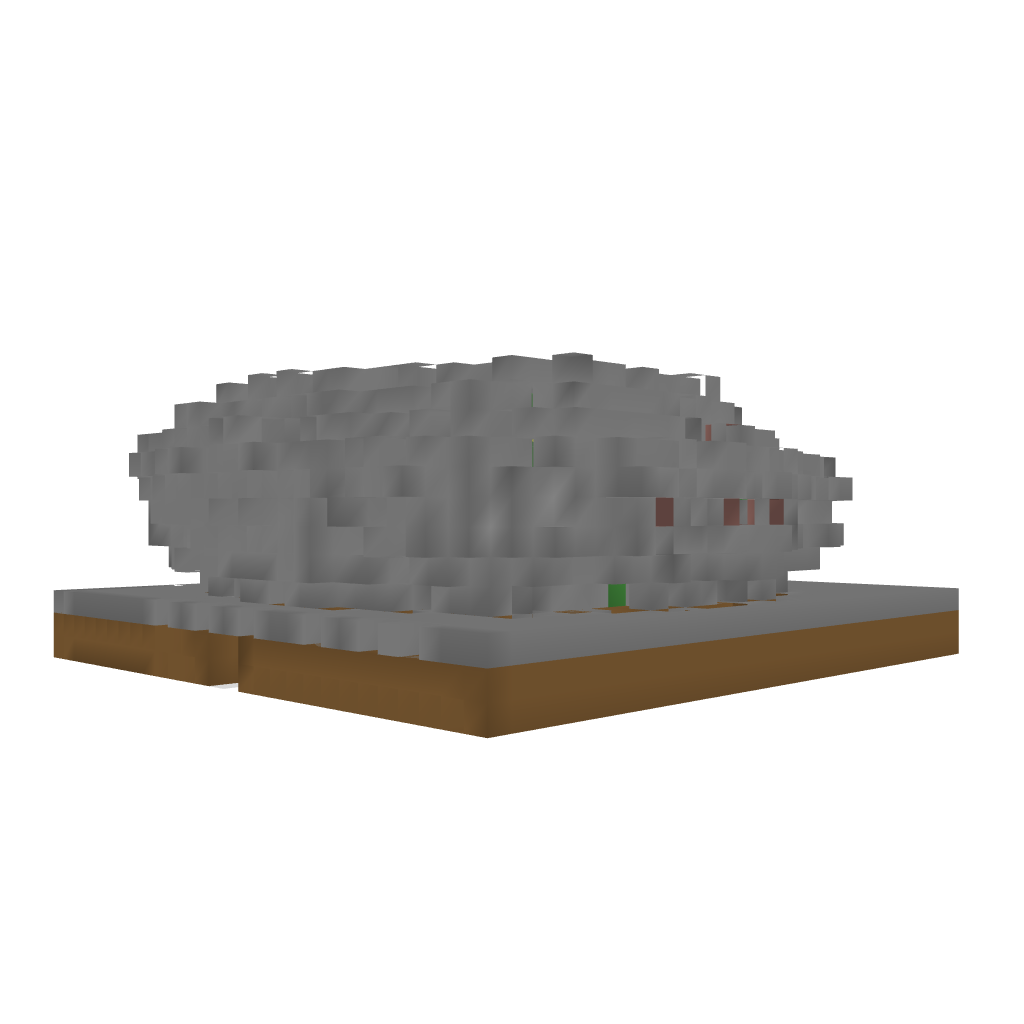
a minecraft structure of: A Nice Spawn :) bad low quality